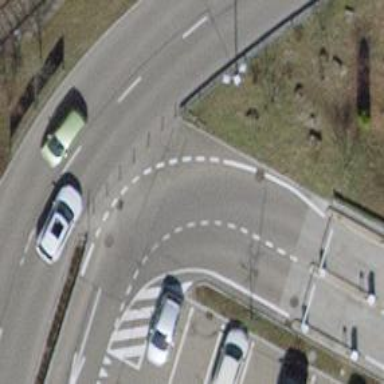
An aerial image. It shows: Bollard barrier.